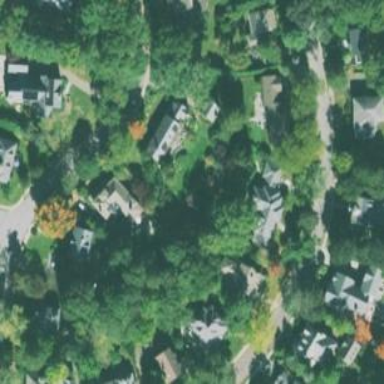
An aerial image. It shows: Park located in historic district.